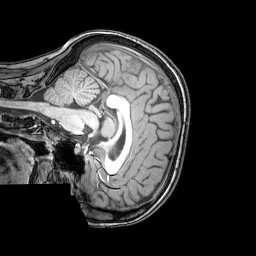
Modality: T1w
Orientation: sagittal
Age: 26
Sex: female
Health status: healthy
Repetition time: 0.081 s
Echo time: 0.037 s